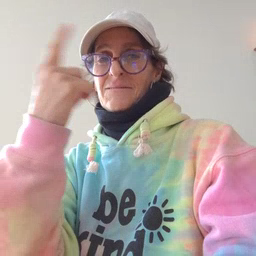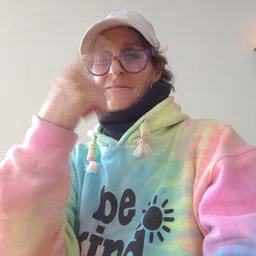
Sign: face